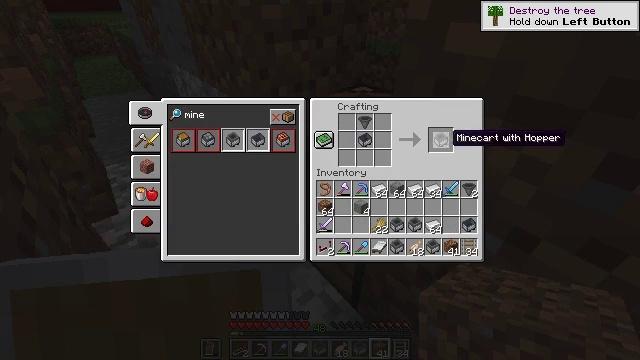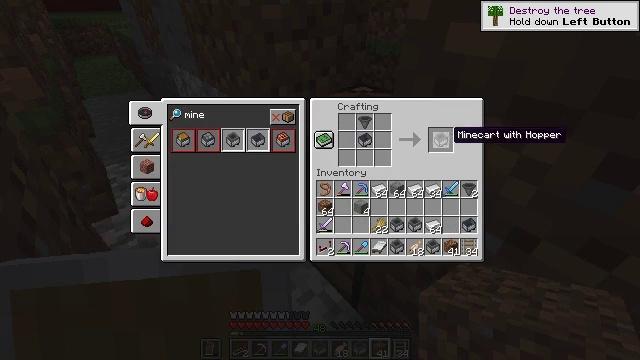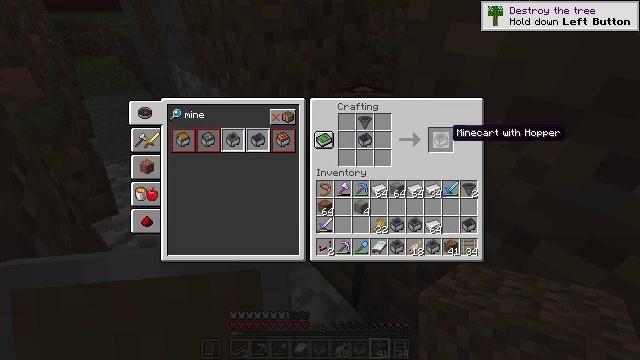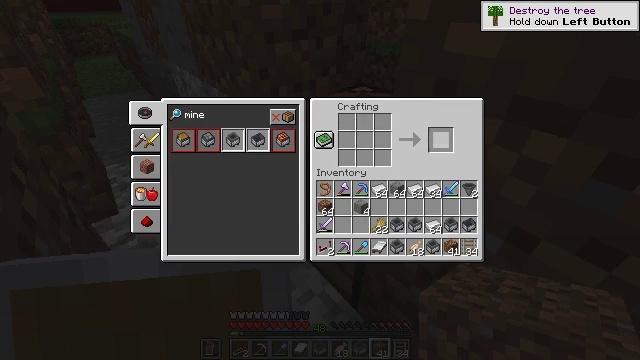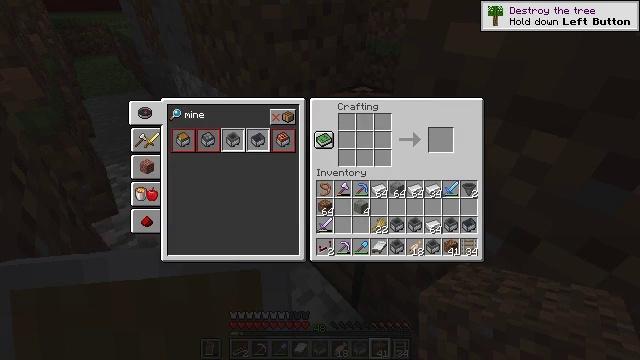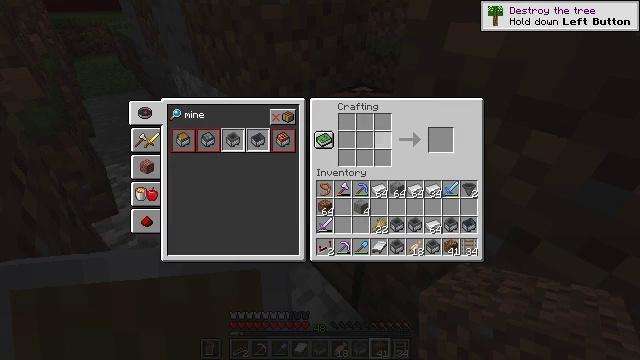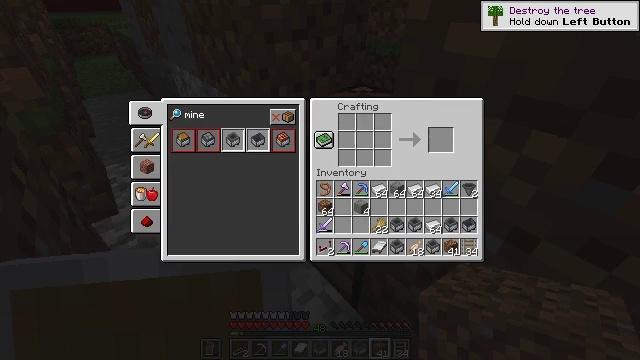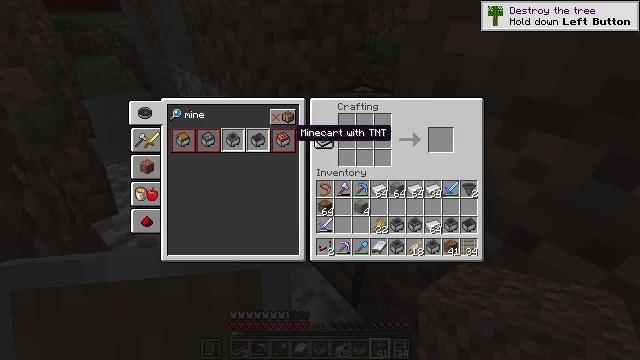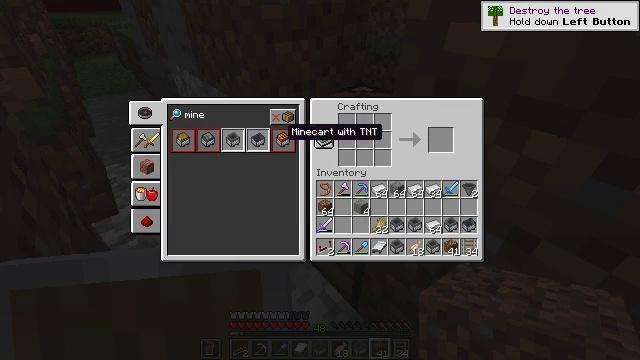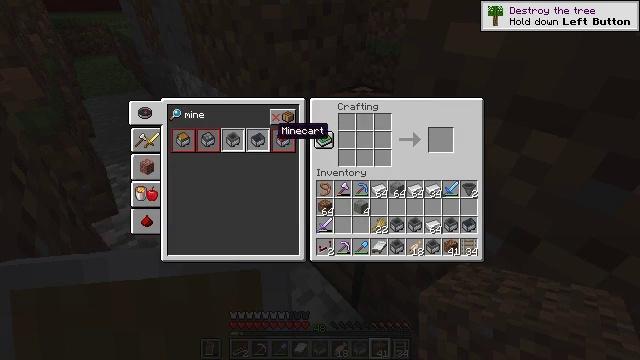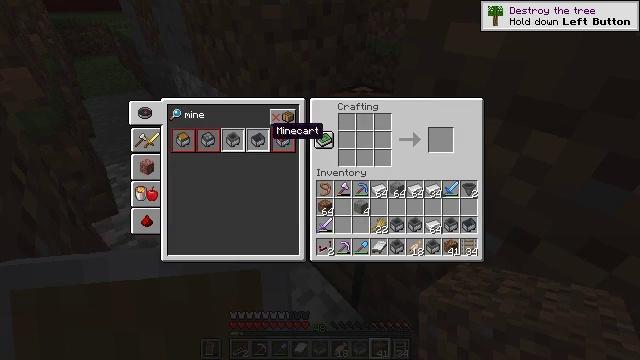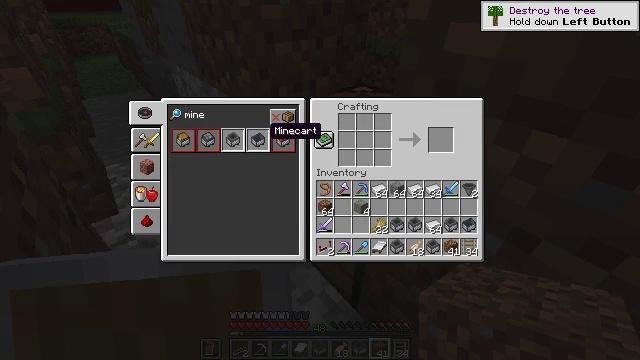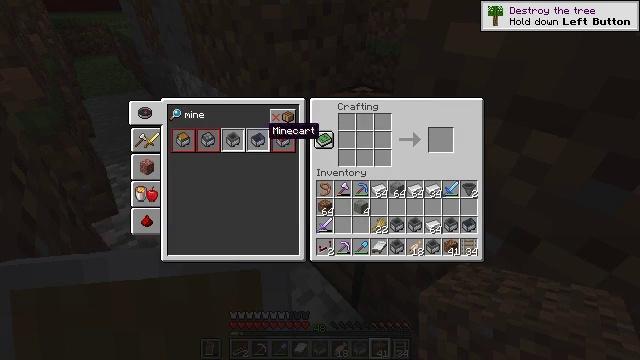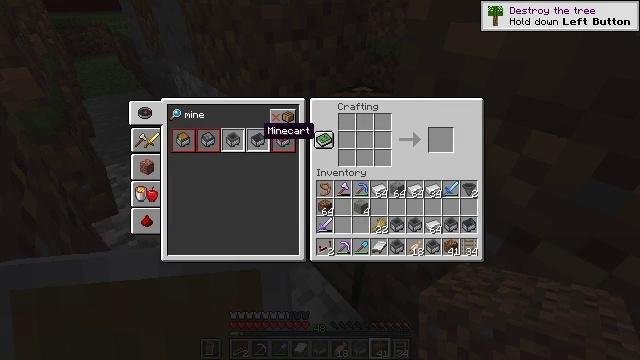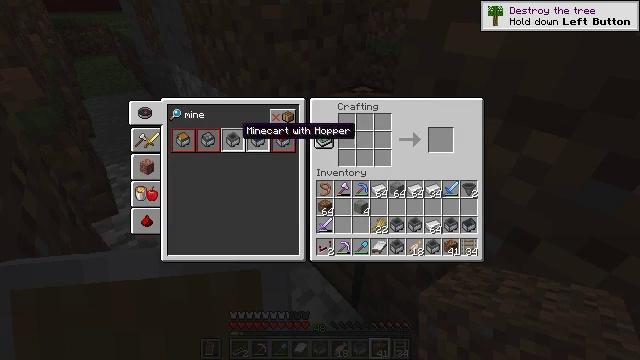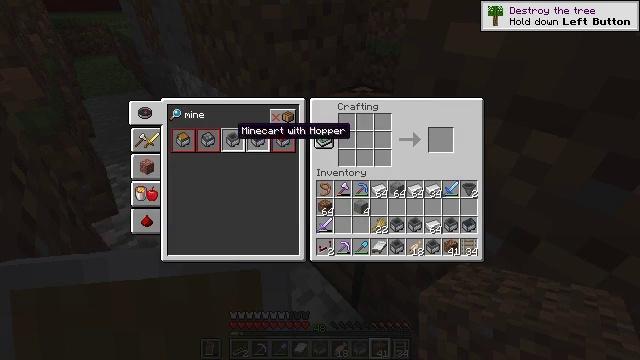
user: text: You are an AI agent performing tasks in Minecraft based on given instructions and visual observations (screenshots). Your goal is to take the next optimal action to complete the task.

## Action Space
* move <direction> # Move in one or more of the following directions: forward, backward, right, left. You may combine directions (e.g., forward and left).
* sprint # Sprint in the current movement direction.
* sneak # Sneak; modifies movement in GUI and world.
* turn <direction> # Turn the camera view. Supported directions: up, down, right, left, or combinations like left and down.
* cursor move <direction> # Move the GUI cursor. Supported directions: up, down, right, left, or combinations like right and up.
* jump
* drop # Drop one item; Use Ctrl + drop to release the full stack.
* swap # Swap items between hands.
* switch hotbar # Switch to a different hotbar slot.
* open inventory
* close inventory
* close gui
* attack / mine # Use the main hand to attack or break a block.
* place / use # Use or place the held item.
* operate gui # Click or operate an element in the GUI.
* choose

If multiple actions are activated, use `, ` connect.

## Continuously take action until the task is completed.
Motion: motion action
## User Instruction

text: Use a crafting table to make a hopper minecart.
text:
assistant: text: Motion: sneak
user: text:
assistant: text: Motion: sneak
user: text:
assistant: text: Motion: sneak, operate gui
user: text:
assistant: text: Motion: sneak, cursor move left
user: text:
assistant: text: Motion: sneak, cursor move left
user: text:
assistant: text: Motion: sneak, cursor move left
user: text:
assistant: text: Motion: sneak, cursor move left
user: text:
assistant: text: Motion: sneak, cursor move left
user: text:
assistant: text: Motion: sneak, cursor move left
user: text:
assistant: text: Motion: sneak
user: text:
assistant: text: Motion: sneak
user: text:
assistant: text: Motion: sneak
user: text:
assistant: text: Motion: sneak
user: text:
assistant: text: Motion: sneak, cursor move left
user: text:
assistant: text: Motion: sneak
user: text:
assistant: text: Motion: sneak
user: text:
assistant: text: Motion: sneak
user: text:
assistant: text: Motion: sneak, operate gui
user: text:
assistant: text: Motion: sneak, operate gui
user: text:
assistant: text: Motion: sneak, cursor move right
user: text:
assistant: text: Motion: sneak, cursor move right
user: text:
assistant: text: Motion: sneak, cursor move right
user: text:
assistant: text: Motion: sneak, cursor move right
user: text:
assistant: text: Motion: sneak
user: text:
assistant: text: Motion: sneak
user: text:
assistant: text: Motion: sneak
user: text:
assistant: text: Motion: sneak
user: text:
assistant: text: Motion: sneak
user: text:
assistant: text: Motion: sneak
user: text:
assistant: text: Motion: sneak, operate gui